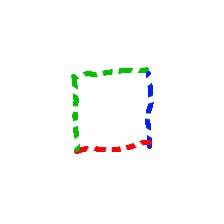
Shape: square